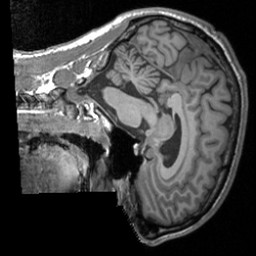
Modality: T1w
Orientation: sagittal
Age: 23
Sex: male
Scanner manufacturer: siemens
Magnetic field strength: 3 T
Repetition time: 1.9 s
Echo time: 0.00226 s